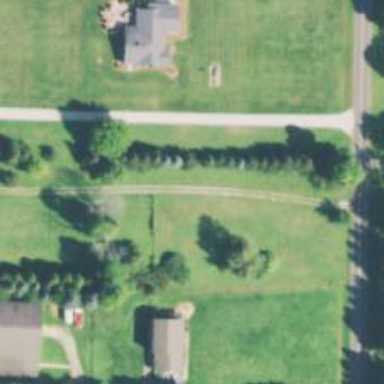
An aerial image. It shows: Driveway leading to service road.